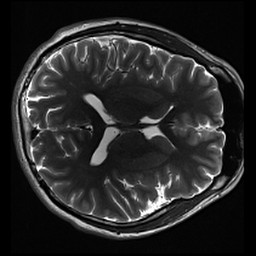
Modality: inplaneT2
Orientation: axial